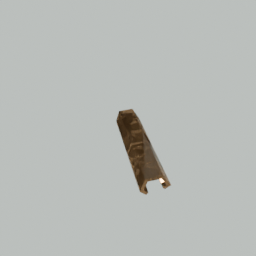
Label: lighting